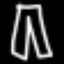
Label: pants